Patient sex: M
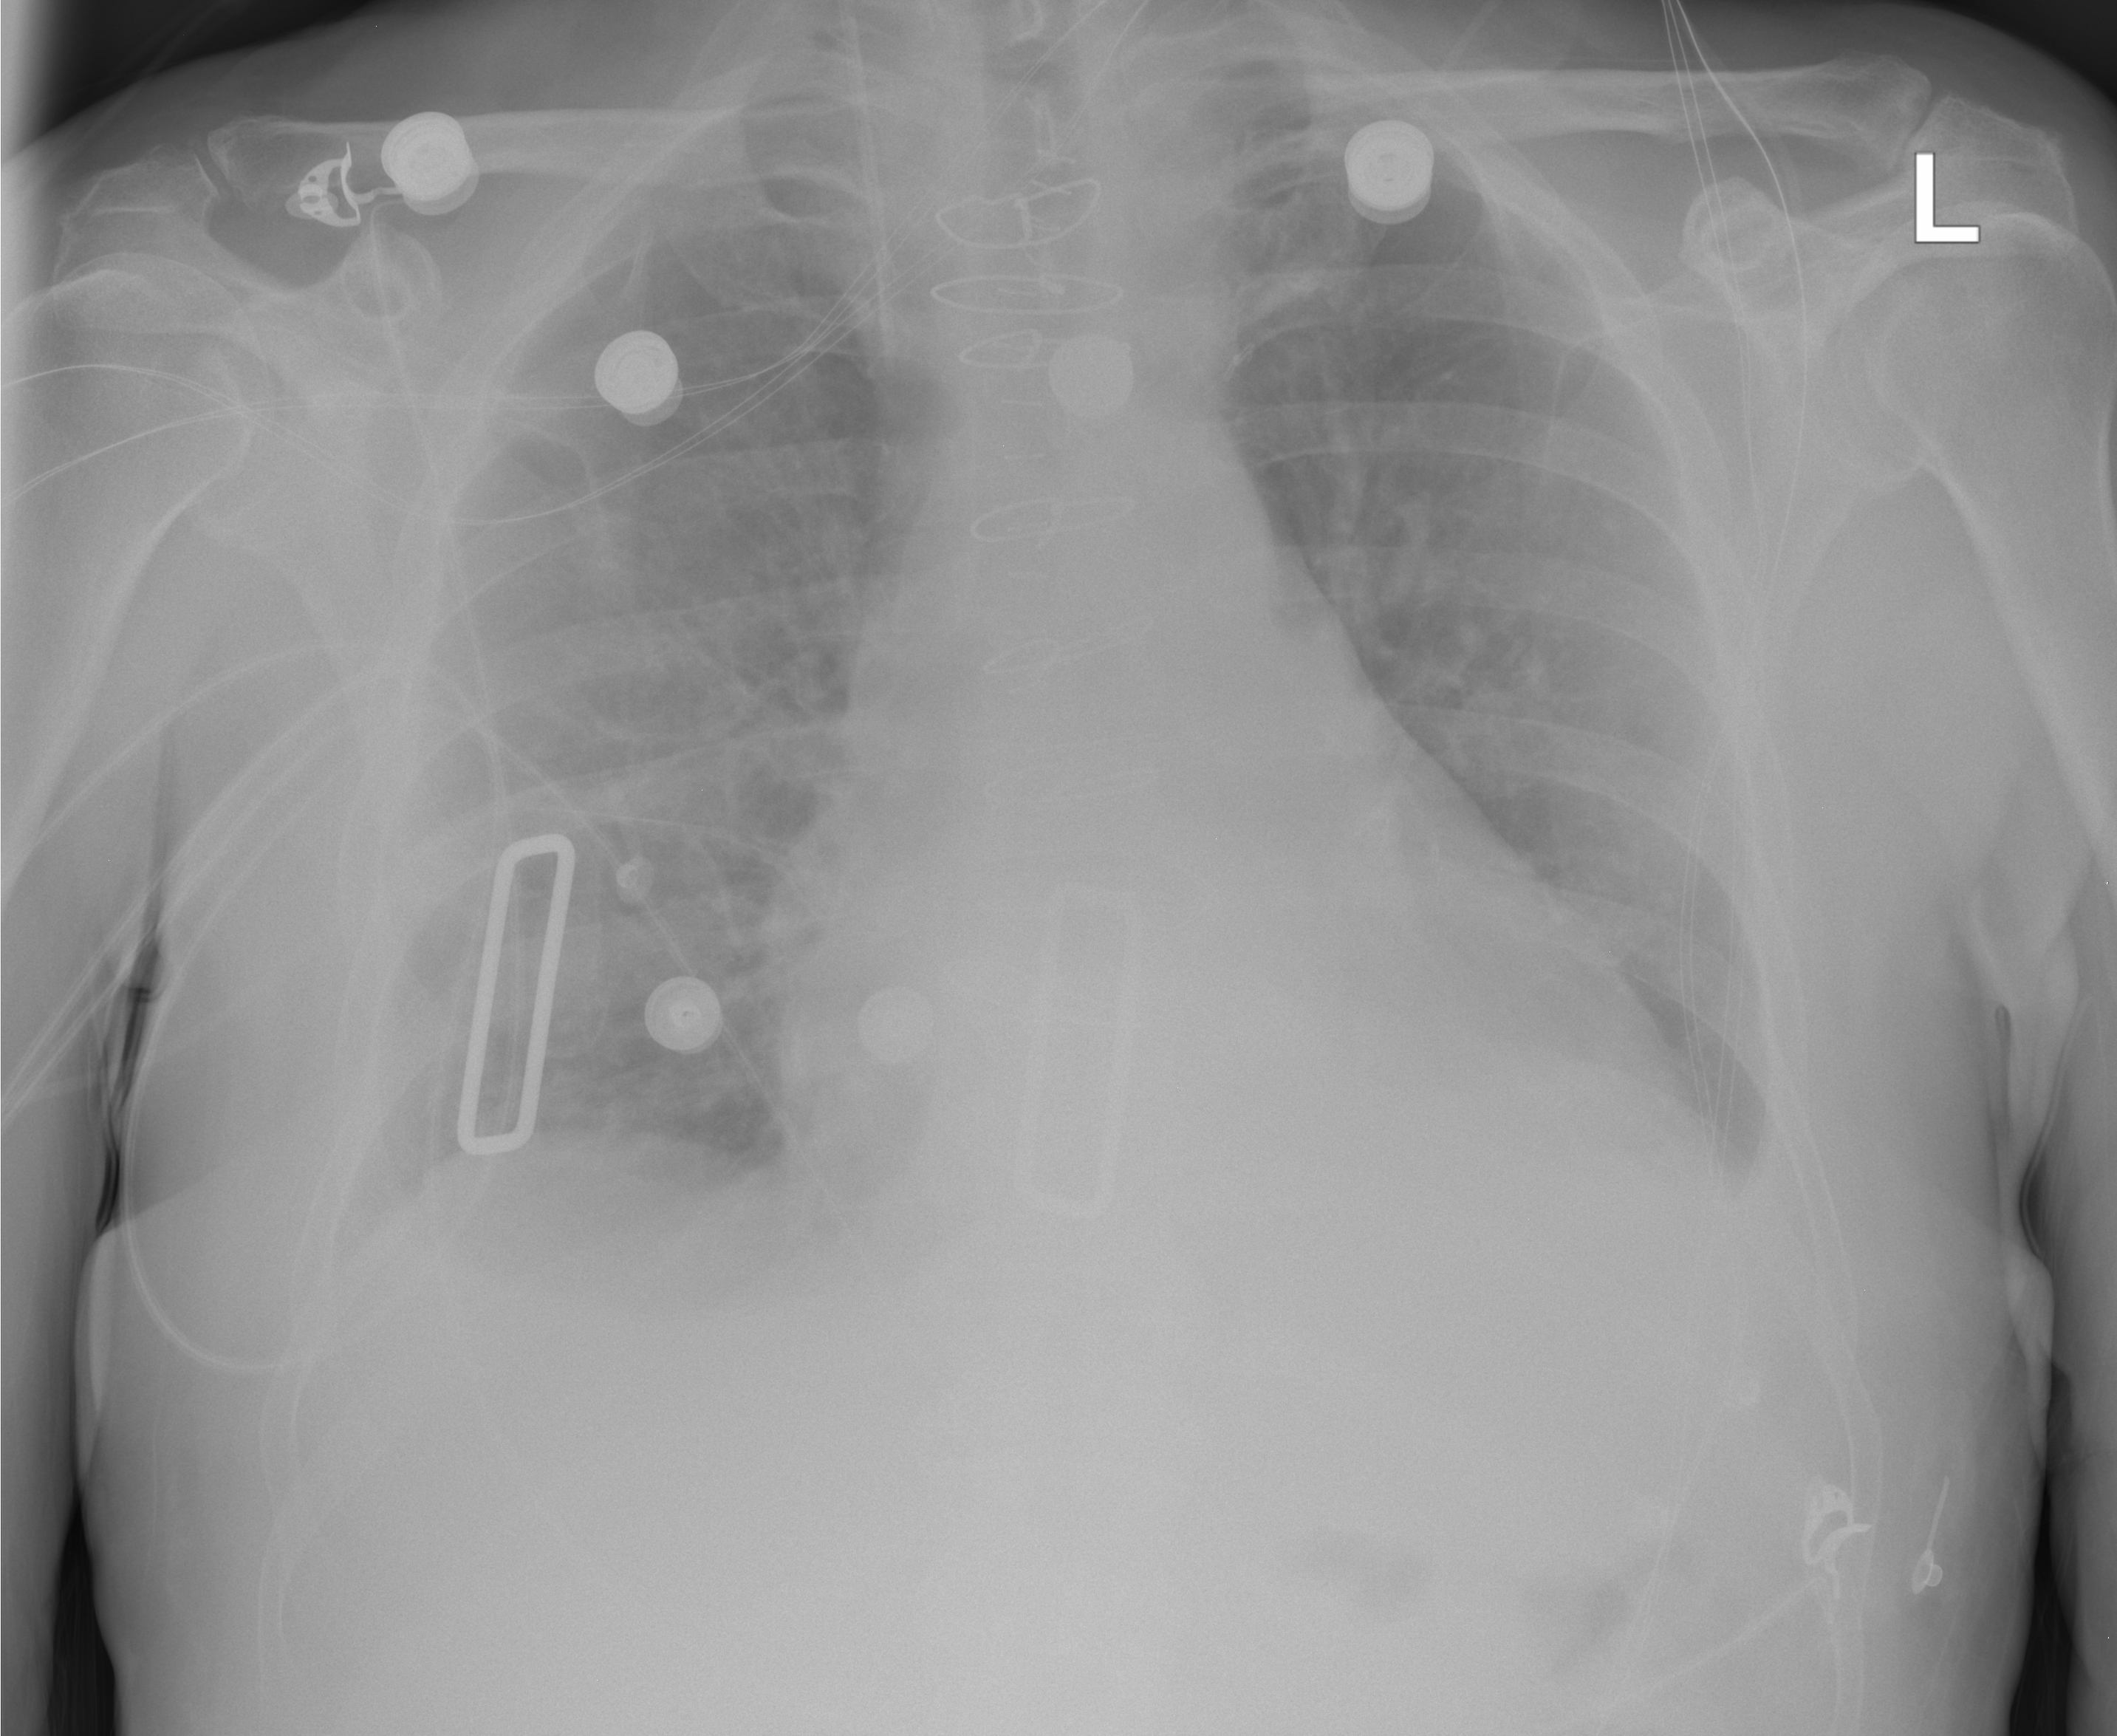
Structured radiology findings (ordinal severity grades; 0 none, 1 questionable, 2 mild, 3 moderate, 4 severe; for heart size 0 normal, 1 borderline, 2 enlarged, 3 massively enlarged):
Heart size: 2
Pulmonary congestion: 0
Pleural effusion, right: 0
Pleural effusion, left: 2
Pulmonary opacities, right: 0
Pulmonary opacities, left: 0
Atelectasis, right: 2
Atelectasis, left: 2